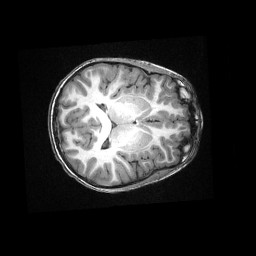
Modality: T1w
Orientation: axial
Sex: male